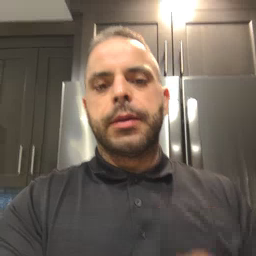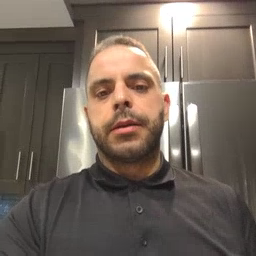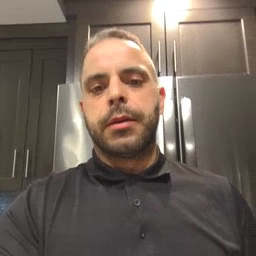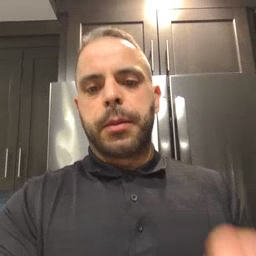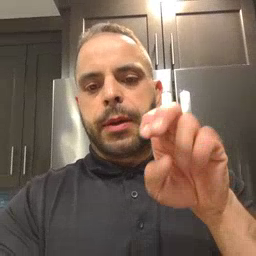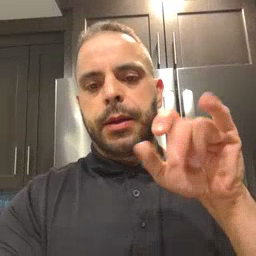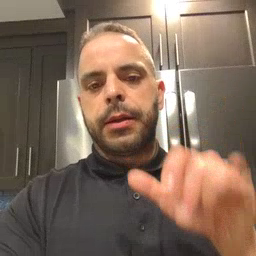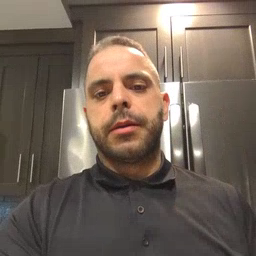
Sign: penny